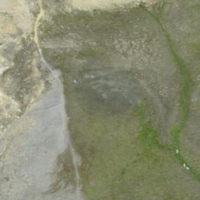
EUNIS habitat code: 48
Species observed at this site:
Oxytropis campestris
Saxifraga oppositifolia